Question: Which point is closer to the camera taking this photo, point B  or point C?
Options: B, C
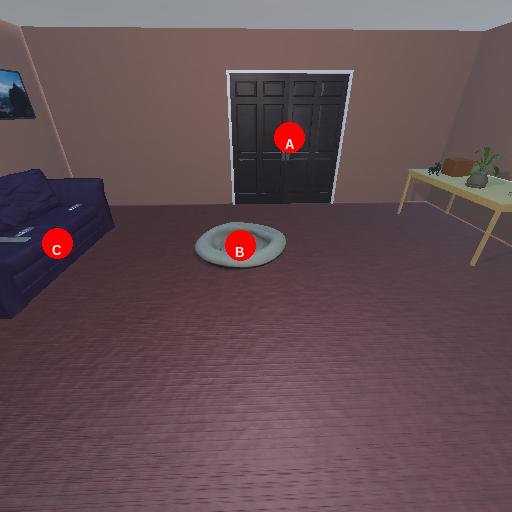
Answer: B